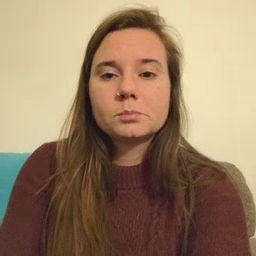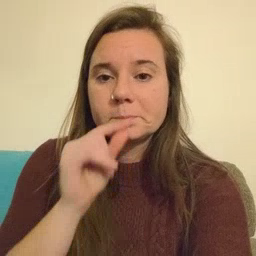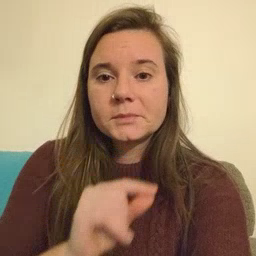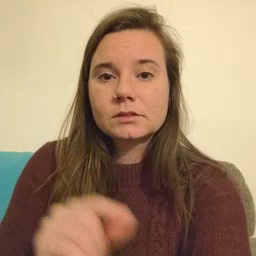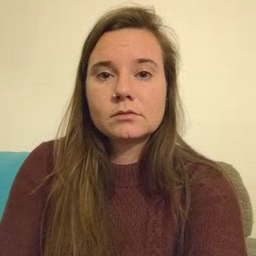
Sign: pencil